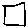
Label: square